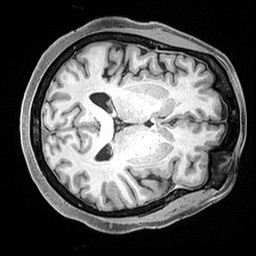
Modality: T1w
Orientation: axial
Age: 51
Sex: female
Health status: healthy
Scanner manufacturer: siemens
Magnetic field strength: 3 T
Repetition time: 2.4 s
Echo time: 0.00217 s